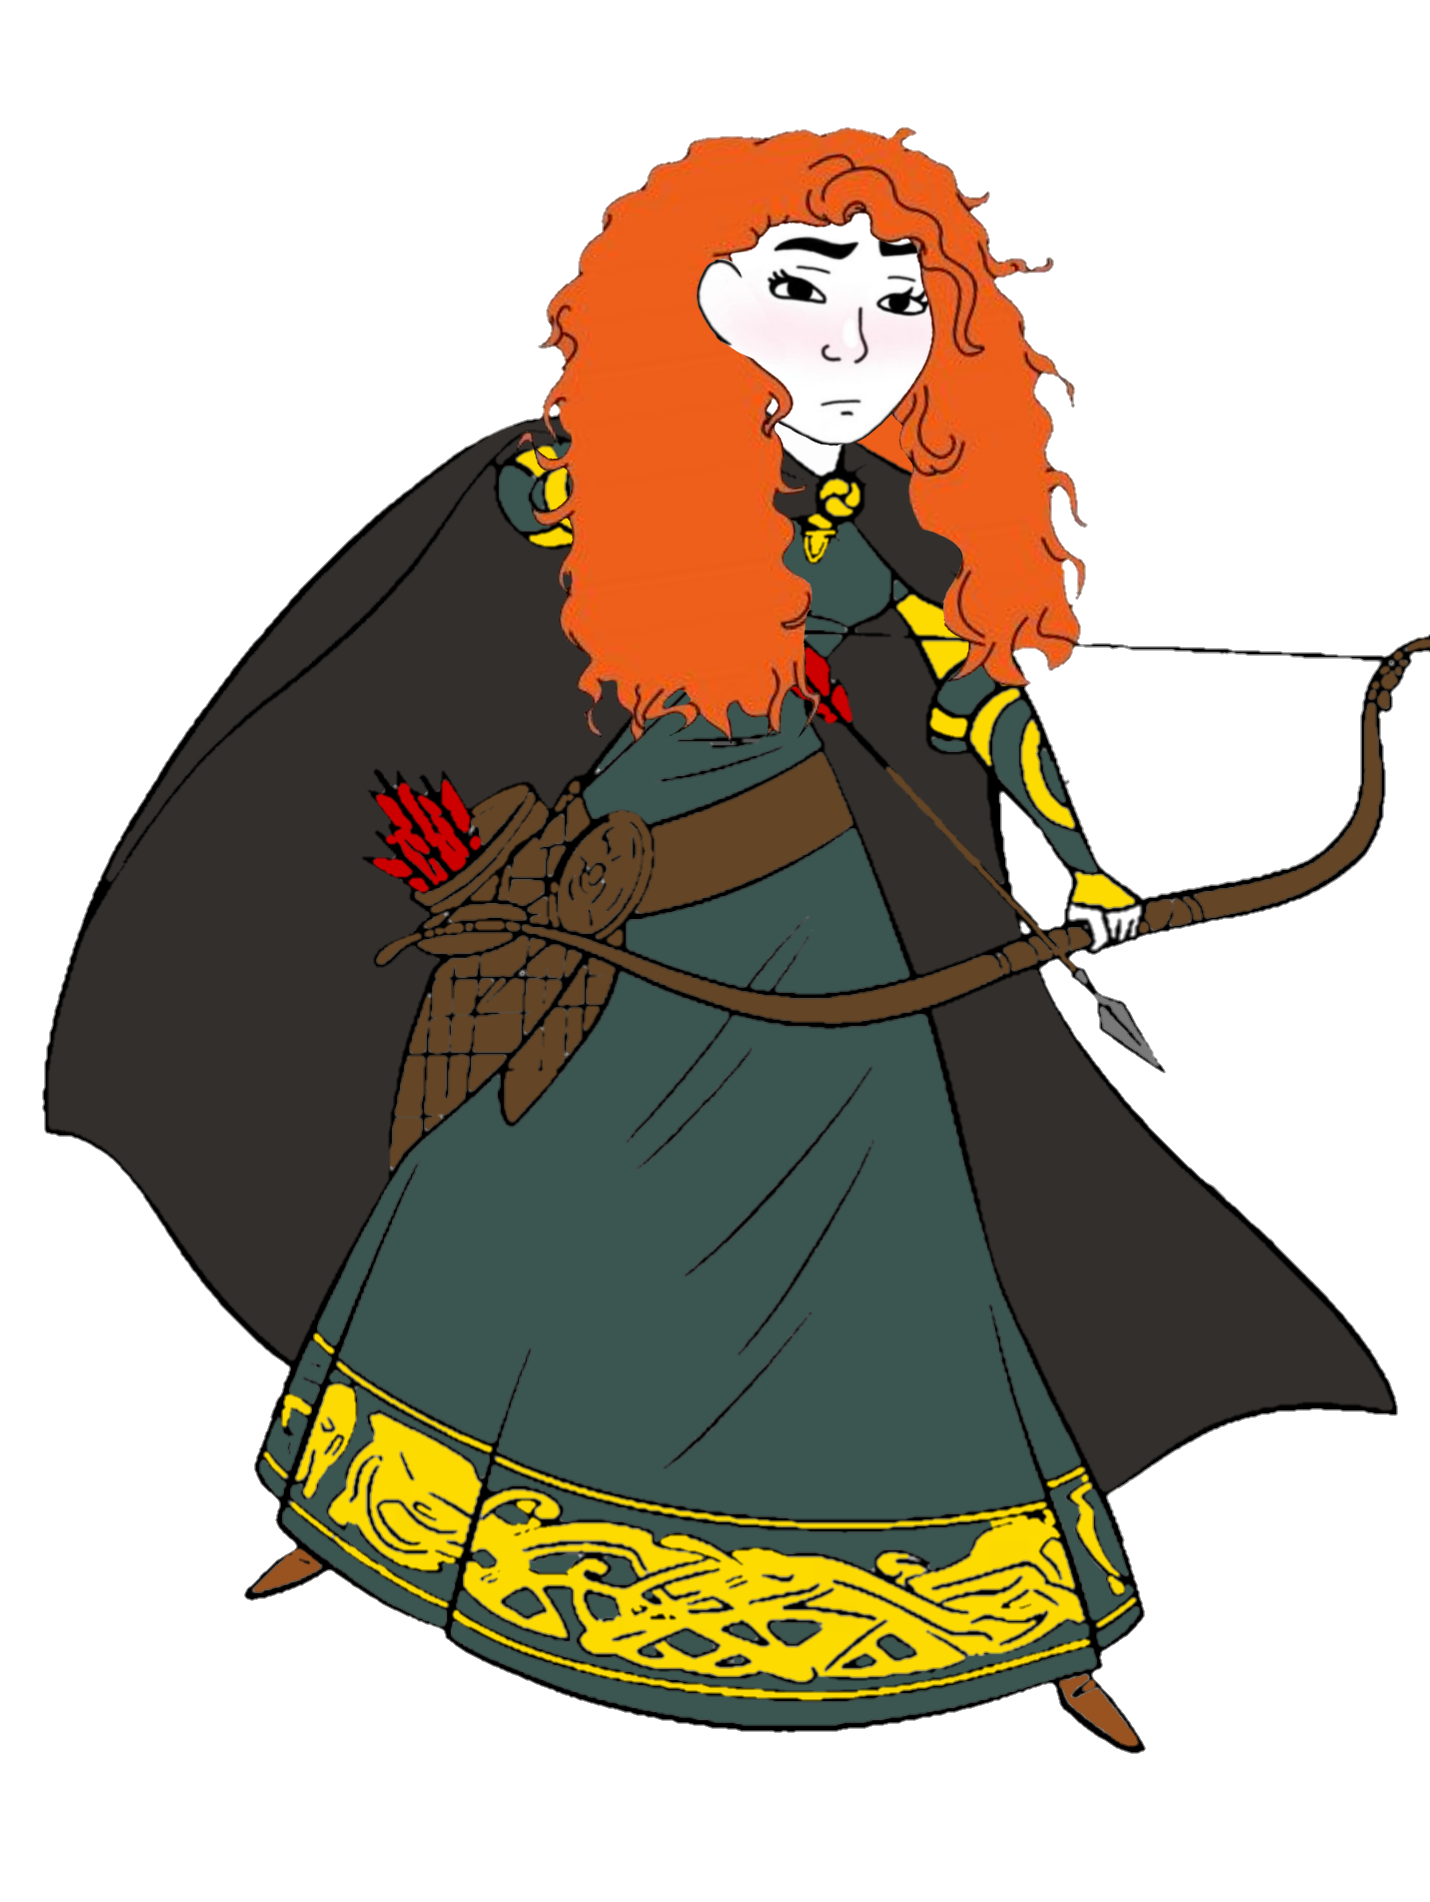
Label: 5_Doomer_Girl